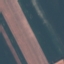
Land use / land cover: AnnualCrop